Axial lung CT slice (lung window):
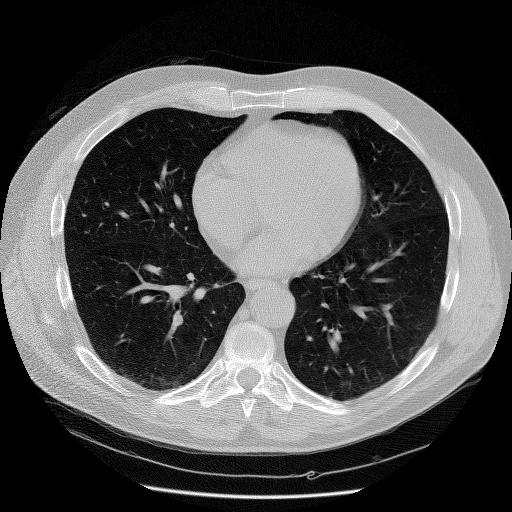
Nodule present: no